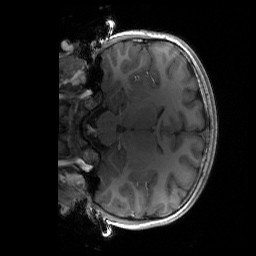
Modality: T1w
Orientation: coronal
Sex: female
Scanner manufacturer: siemens
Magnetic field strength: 3 T
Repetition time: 1.9 s
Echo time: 0.00243 s